Interaction volume radius: 5 \u00c5
Interaction volume height: 30 \u00c5
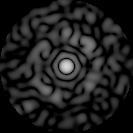
Disorder parameter: 0.7646